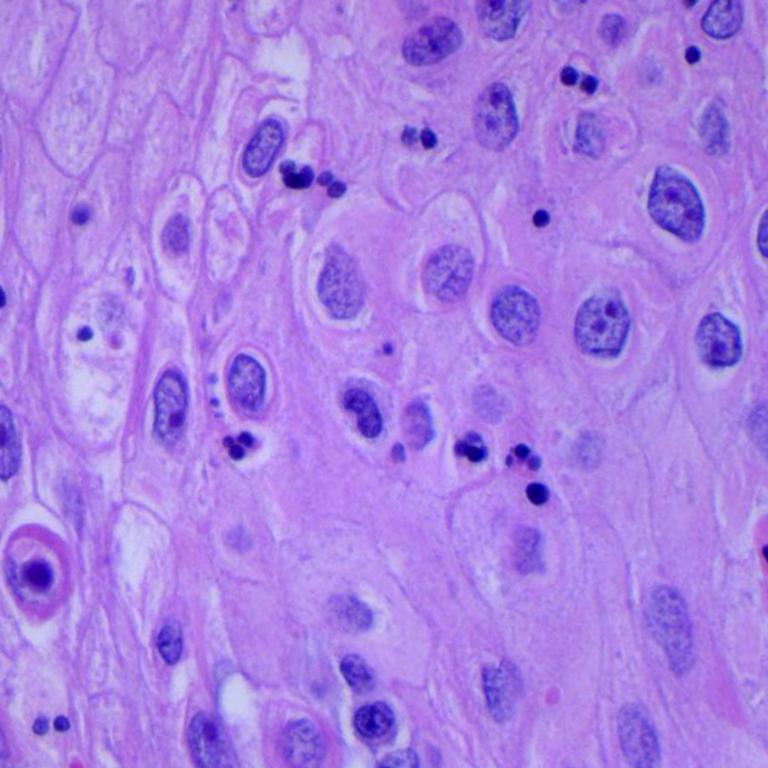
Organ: lung
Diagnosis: squamous carcinomas